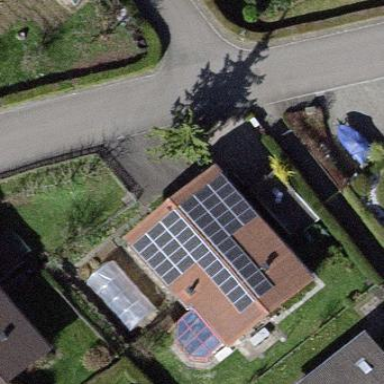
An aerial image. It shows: Solar power generator.